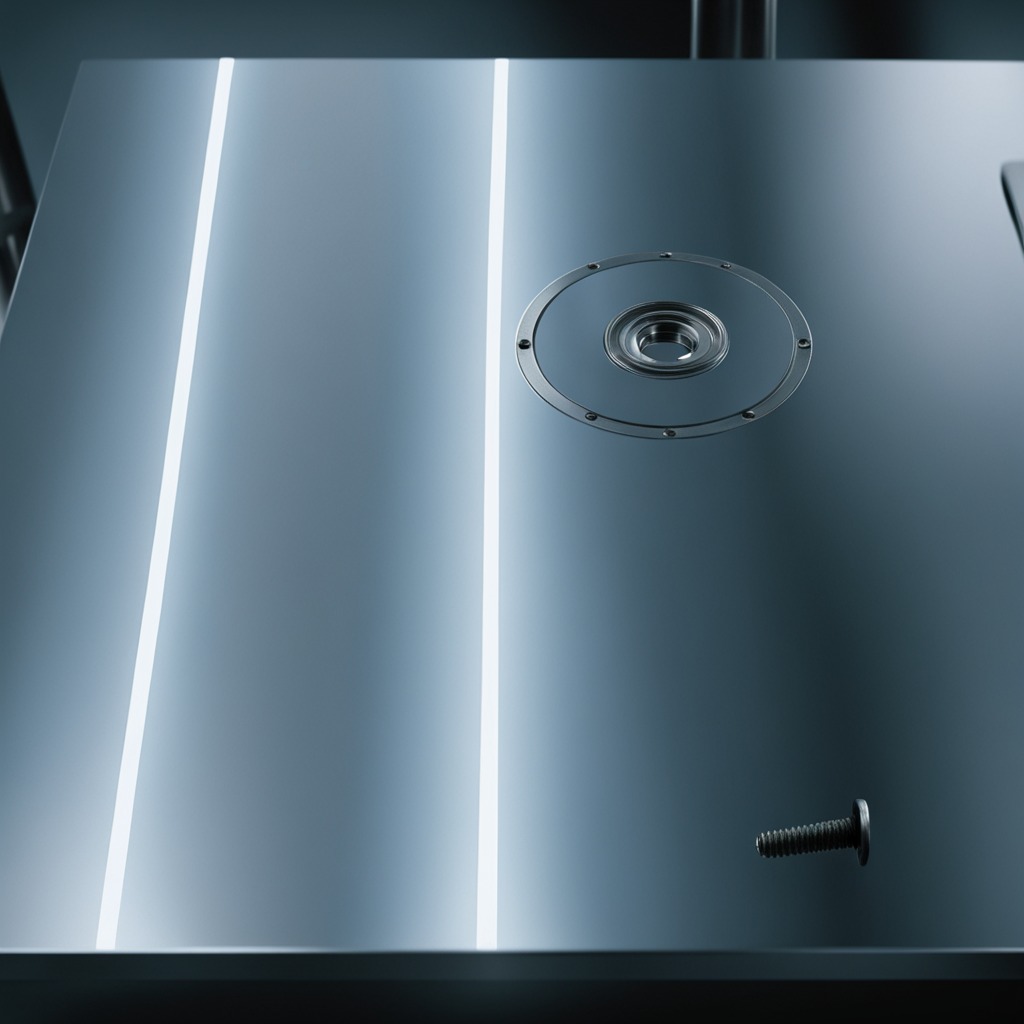
A metal screw is lying on the metal table in the machine shop under fluorescent lights.